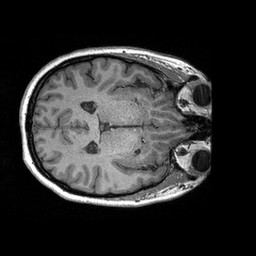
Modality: T1w
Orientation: axial
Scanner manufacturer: siemens
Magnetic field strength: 3 T
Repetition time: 2.3 s
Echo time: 0.00298 s